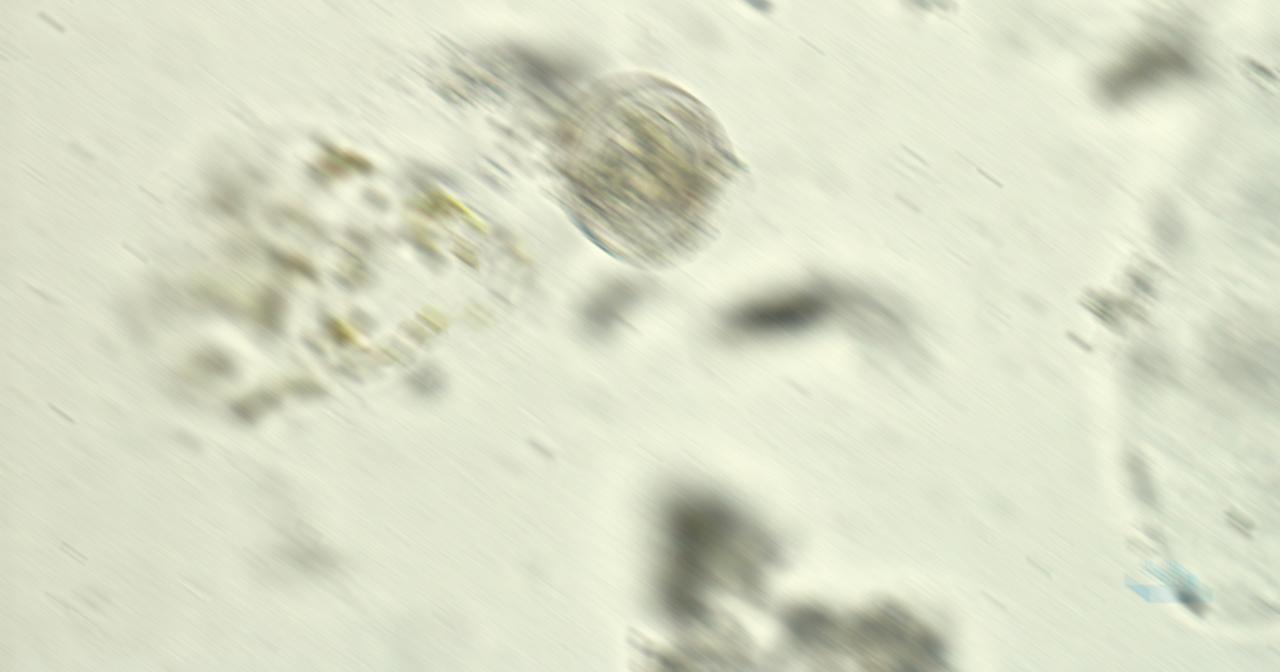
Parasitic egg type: Hymenolepis nana